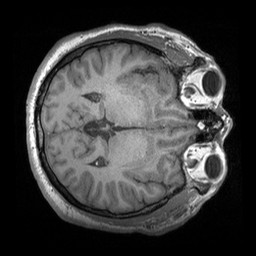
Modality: T1w
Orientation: axial
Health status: ill
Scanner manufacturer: siemens
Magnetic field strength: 3 T
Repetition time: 1.7 s
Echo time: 0.00257 s